Field crop: maize
Growth stage: 2
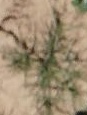
Species: salsola